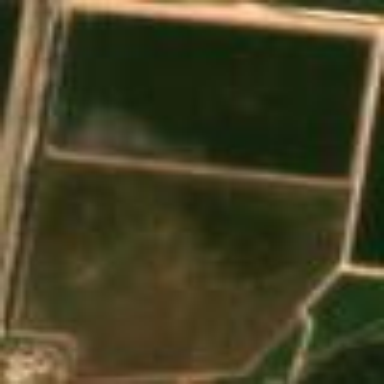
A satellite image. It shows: Farmland with irrigation.